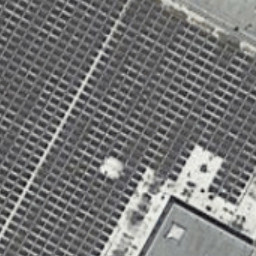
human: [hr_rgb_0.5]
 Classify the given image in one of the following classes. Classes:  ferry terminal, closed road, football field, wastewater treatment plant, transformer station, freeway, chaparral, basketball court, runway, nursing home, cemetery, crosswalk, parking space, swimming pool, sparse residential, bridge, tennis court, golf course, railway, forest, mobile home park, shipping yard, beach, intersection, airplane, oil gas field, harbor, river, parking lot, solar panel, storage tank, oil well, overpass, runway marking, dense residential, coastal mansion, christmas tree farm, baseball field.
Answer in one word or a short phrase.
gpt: solar panel